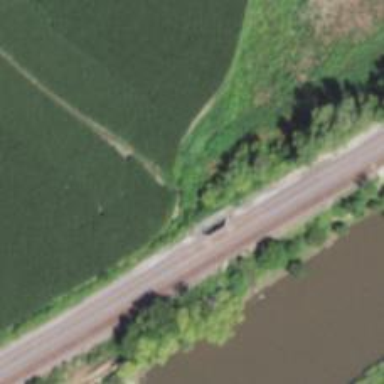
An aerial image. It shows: Bridge over railway line.